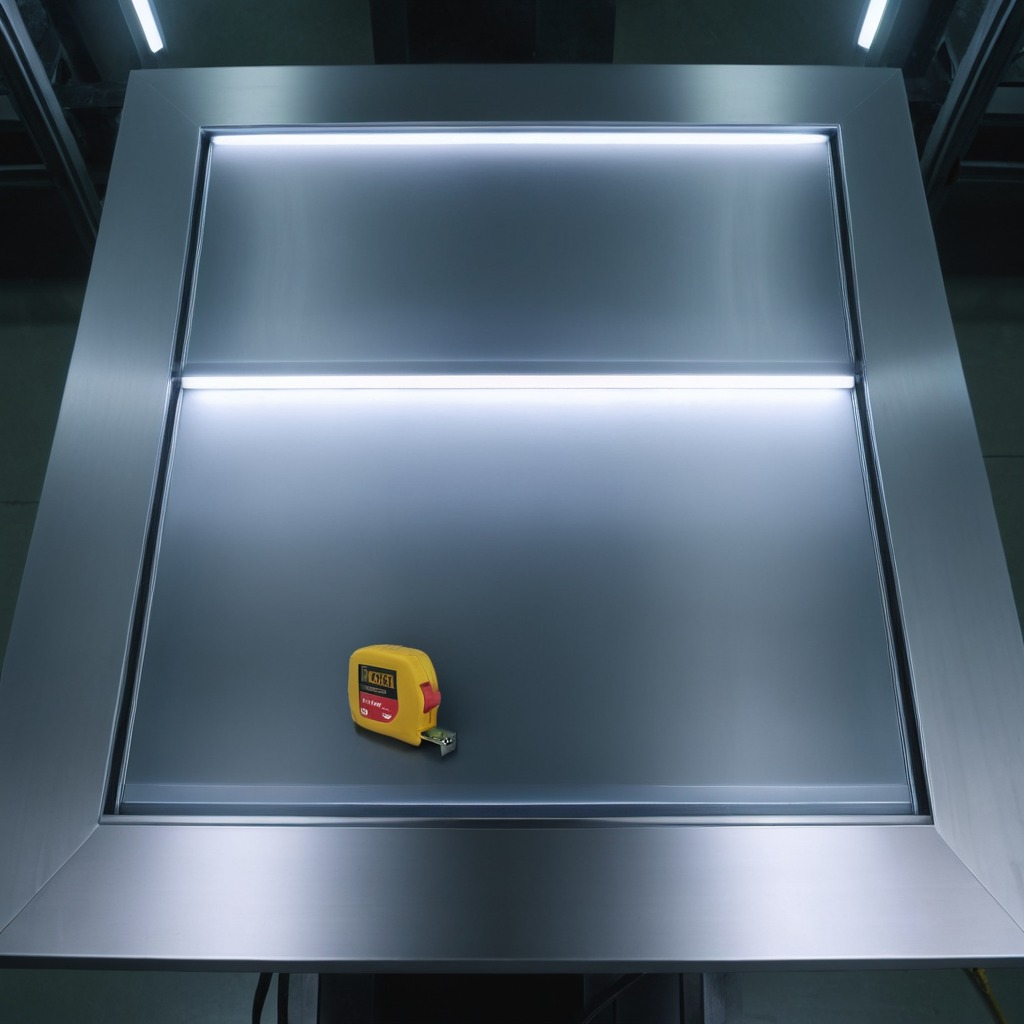
A measuring tape is lying on the metal table.